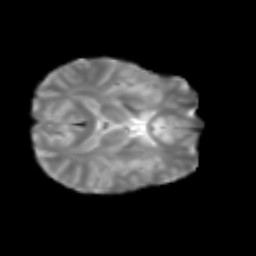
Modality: T2w
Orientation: axial
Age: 22
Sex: female
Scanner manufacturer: siemens
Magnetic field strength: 3 T
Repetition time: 2.3 s
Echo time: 0.085 s